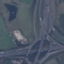
Land use / land cover: Highway